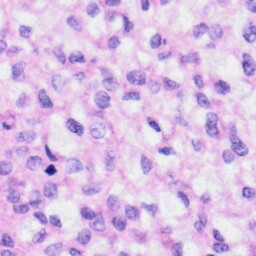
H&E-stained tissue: Liver